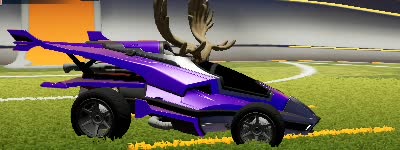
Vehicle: aftershock